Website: apple
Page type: customer-info-address
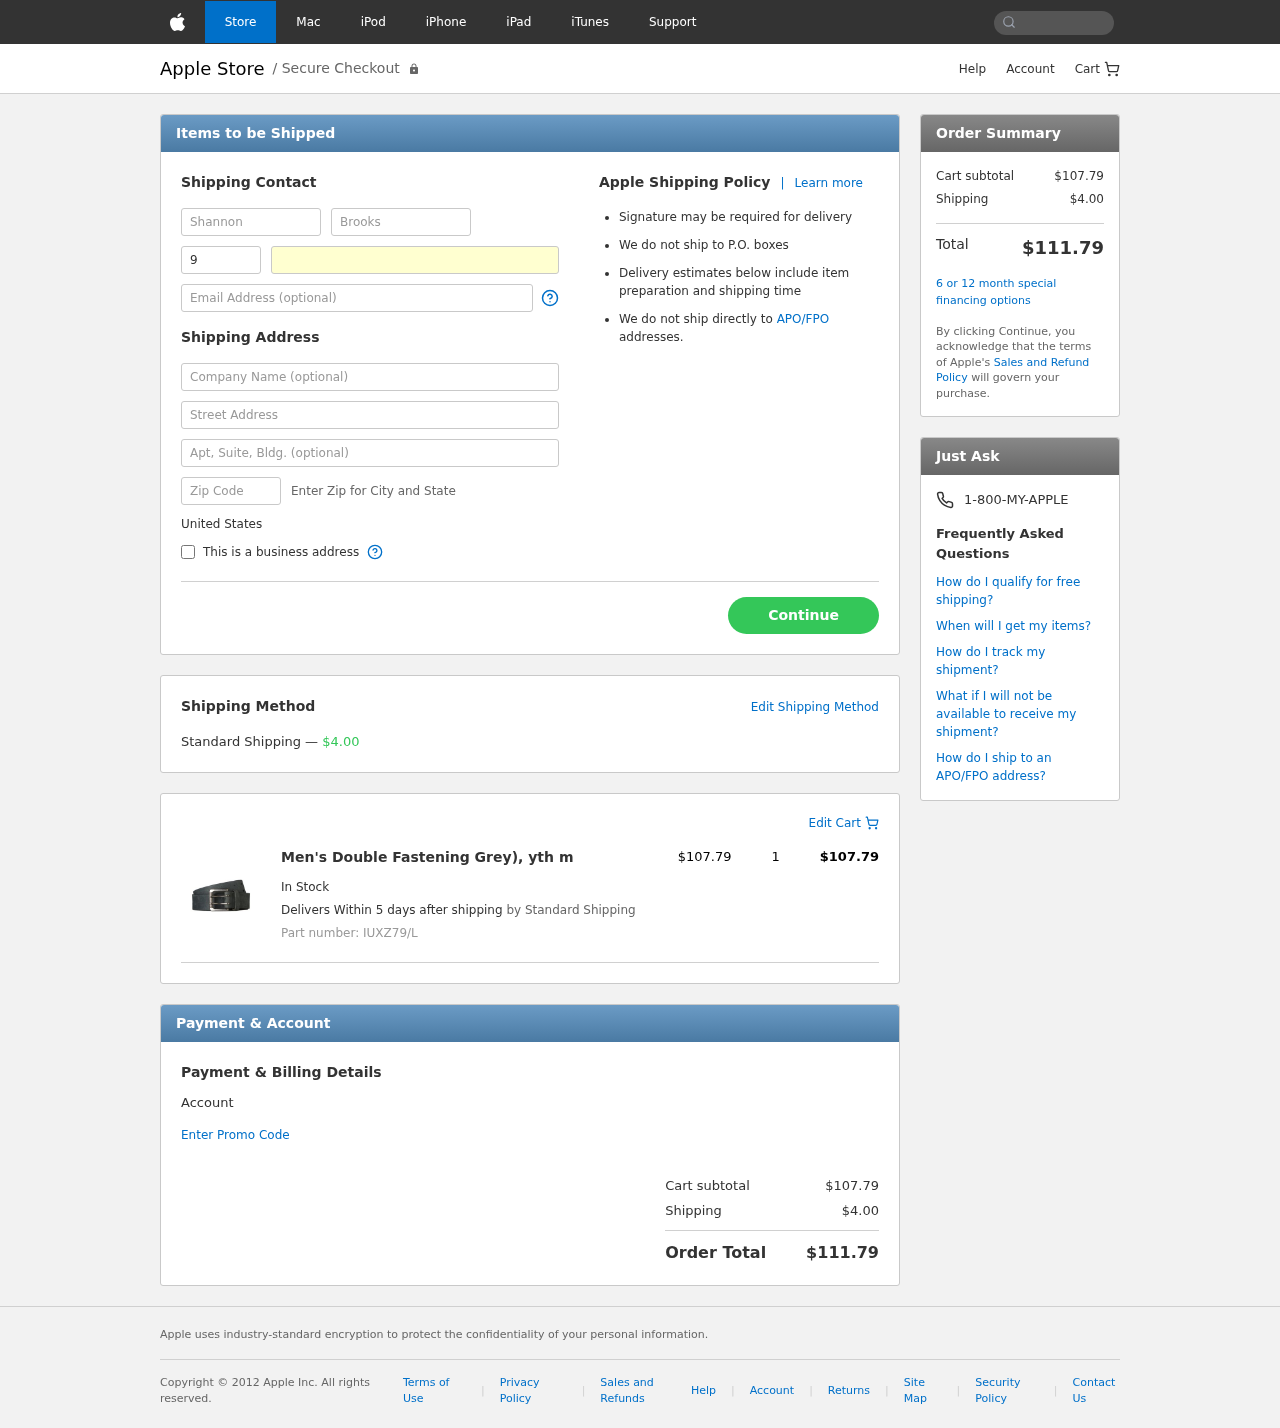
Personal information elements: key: PII_COUNTRY
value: United States
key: PII_FIRSTNAME
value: Shannon
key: PII_LASTNAME
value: Brooks
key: PII_PHONE_AREA
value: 974
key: PII_PHONE_LINE
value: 5790
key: PII_EMAIL
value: shannonbrooks@hotmail.com
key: PII_STREET
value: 817 Juan Stravenue
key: PII_POSTCODE
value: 51238
Product elements: key: PRODUCT1_NAME
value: Men's Double Fastening Grey), yth m
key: PRODUCT1_PRICE
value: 107.79
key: PRODUCT1_QUANTITY
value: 1
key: PRODUCT1_SKU
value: IUXZ79/L
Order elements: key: ORDER_SHIPPING_COST
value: $4.00
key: ORDER_ITEM_TOTAL
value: $107.79
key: ORDER_SUBTOTAL
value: $107.79
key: ORDER_TOTAL
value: $111.79